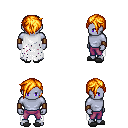
a pixel art fantasy rpg character, male body template, dark elf, purple skin, white tattered cape, magenta pants, light blonde pixie cut hairstyle, leather bracers, gray slippers, four views (front, back, left, right), 2x2 character sprite sheet, small pixel art, hard edges, no anti-aliasing